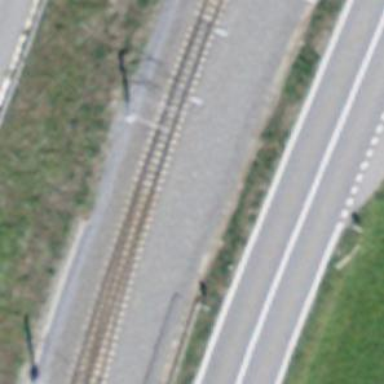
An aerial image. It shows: Railway switch.